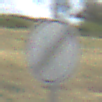
Verkehrszeichen: EndeSaemtlicherBegrenzungen
Umgebung: Outdoor, Nature
Tageszeit: Midday
Wetter: PartlyCloudy
Licht: Natural
Jahreszeit: NotSpecified
Kontrast: HighContrast